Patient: sex F, age 86
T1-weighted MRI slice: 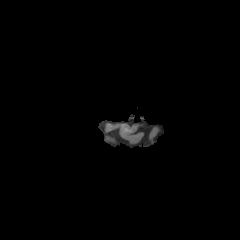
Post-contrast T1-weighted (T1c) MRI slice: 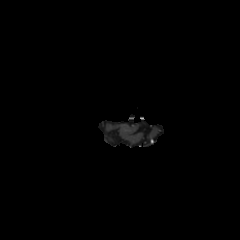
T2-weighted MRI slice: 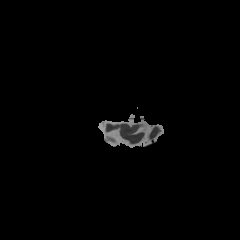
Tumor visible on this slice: no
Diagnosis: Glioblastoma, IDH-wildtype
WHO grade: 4